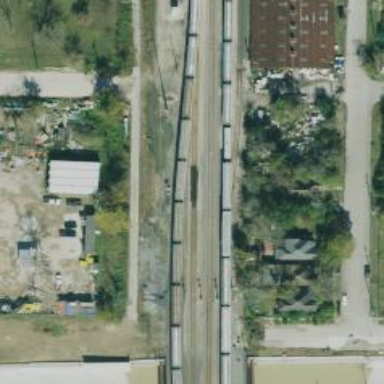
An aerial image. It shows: Rail spur service.